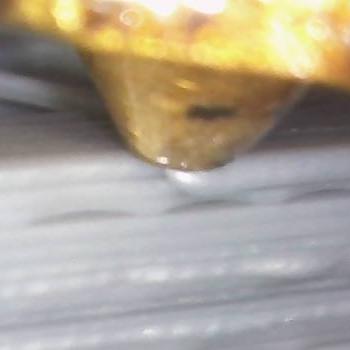
Flow rate: 162%